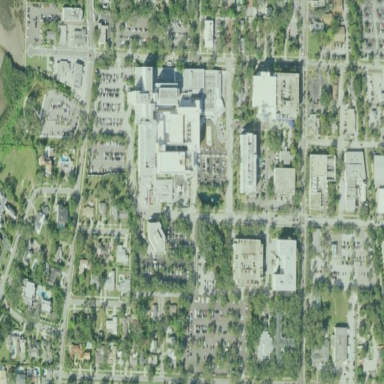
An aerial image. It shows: Hospital providing healthcare services.